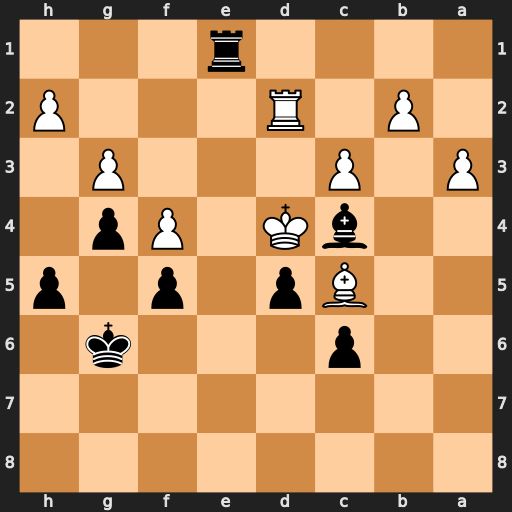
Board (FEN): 8/8/2p3k1/2Bp1p1p/2bK1Pp1/P1P3P1/1P1R3P/4r3
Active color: b
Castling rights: -
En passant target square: -
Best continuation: Re4#